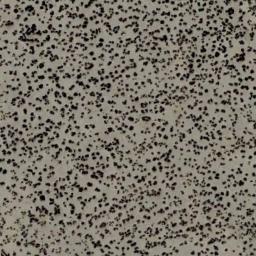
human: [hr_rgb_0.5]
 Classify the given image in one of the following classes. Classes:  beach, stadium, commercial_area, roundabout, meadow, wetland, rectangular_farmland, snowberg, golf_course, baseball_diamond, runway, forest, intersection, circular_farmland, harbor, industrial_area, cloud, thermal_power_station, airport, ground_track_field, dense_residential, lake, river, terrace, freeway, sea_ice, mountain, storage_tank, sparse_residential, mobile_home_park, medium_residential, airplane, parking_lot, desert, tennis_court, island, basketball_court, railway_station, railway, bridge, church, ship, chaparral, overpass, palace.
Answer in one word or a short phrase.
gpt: chaparral